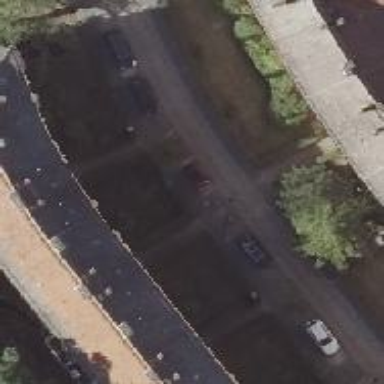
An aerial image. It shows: Residential road.